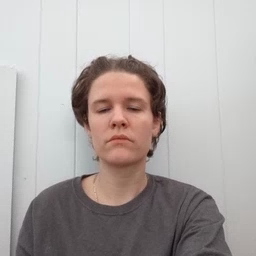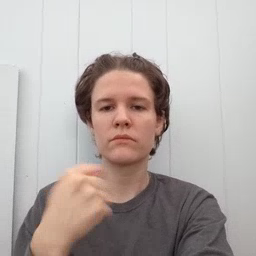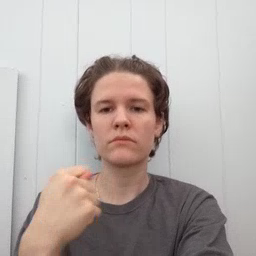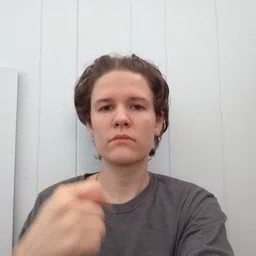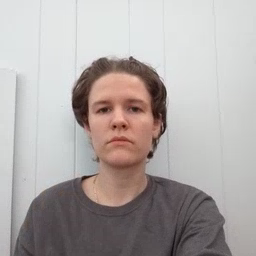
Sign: toy